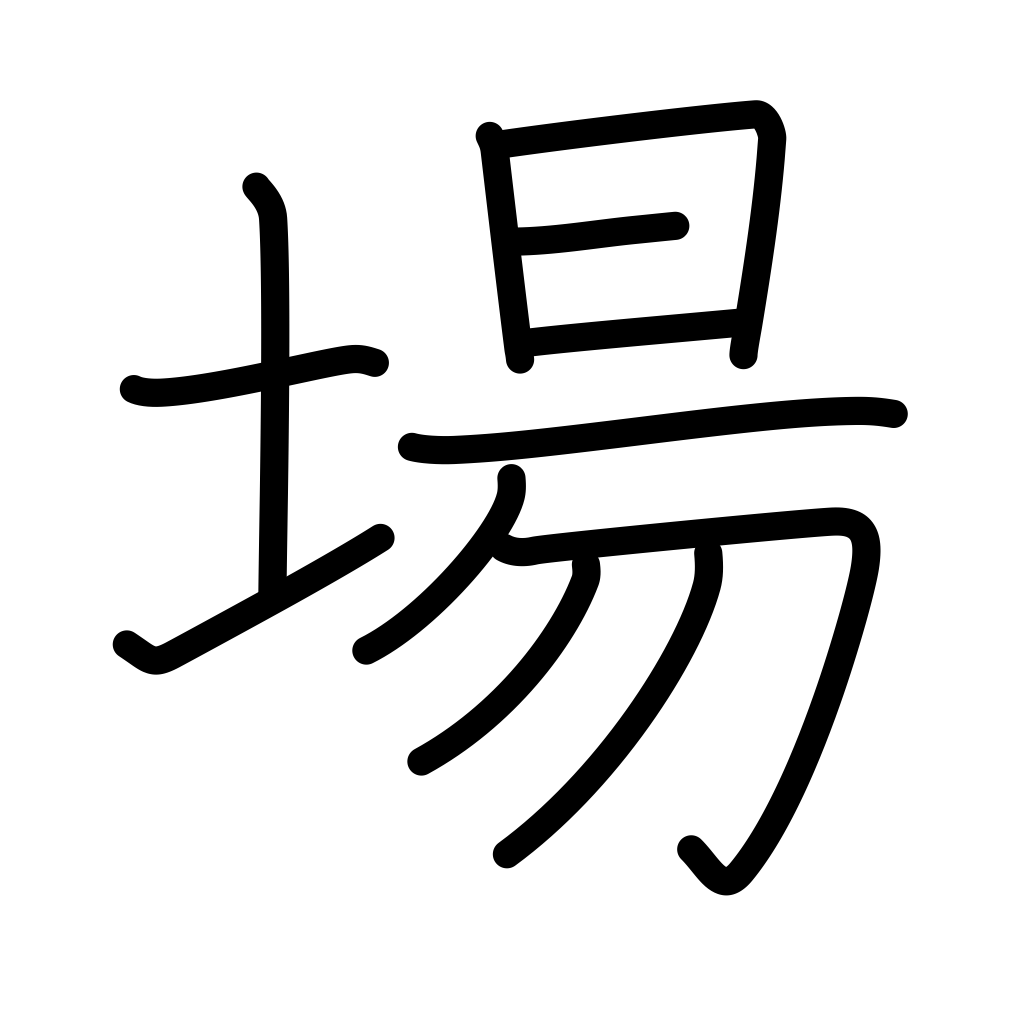
Meaning: location, place